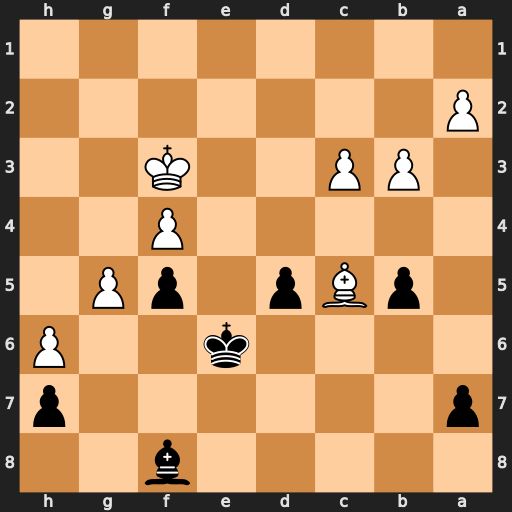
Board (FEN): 5b2/p6p/4k2P/1pBp1pP1/5P2/1PP2K2/P7/8
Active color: b
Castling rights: -
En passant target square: -
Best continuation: Bxc5 g6 Be7 g7 Kf7